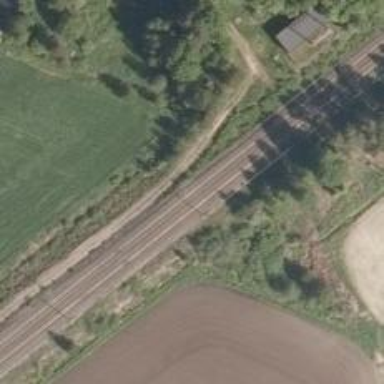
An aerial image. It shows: Overhead neutral section for railway electricity.